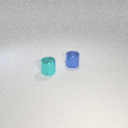
small blue metal cylinder behind small cyan metal cylinder